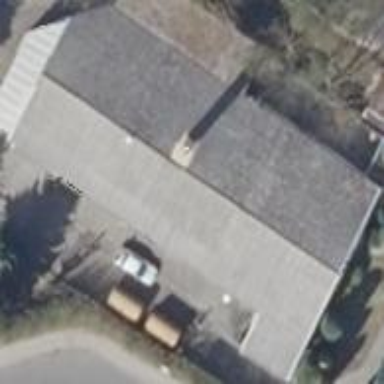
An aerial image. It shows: Industrial building with gabled roof.